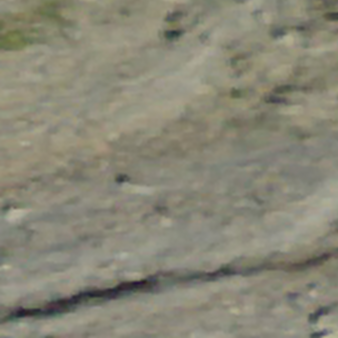
Label: other